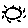
Label: sun